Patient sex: M
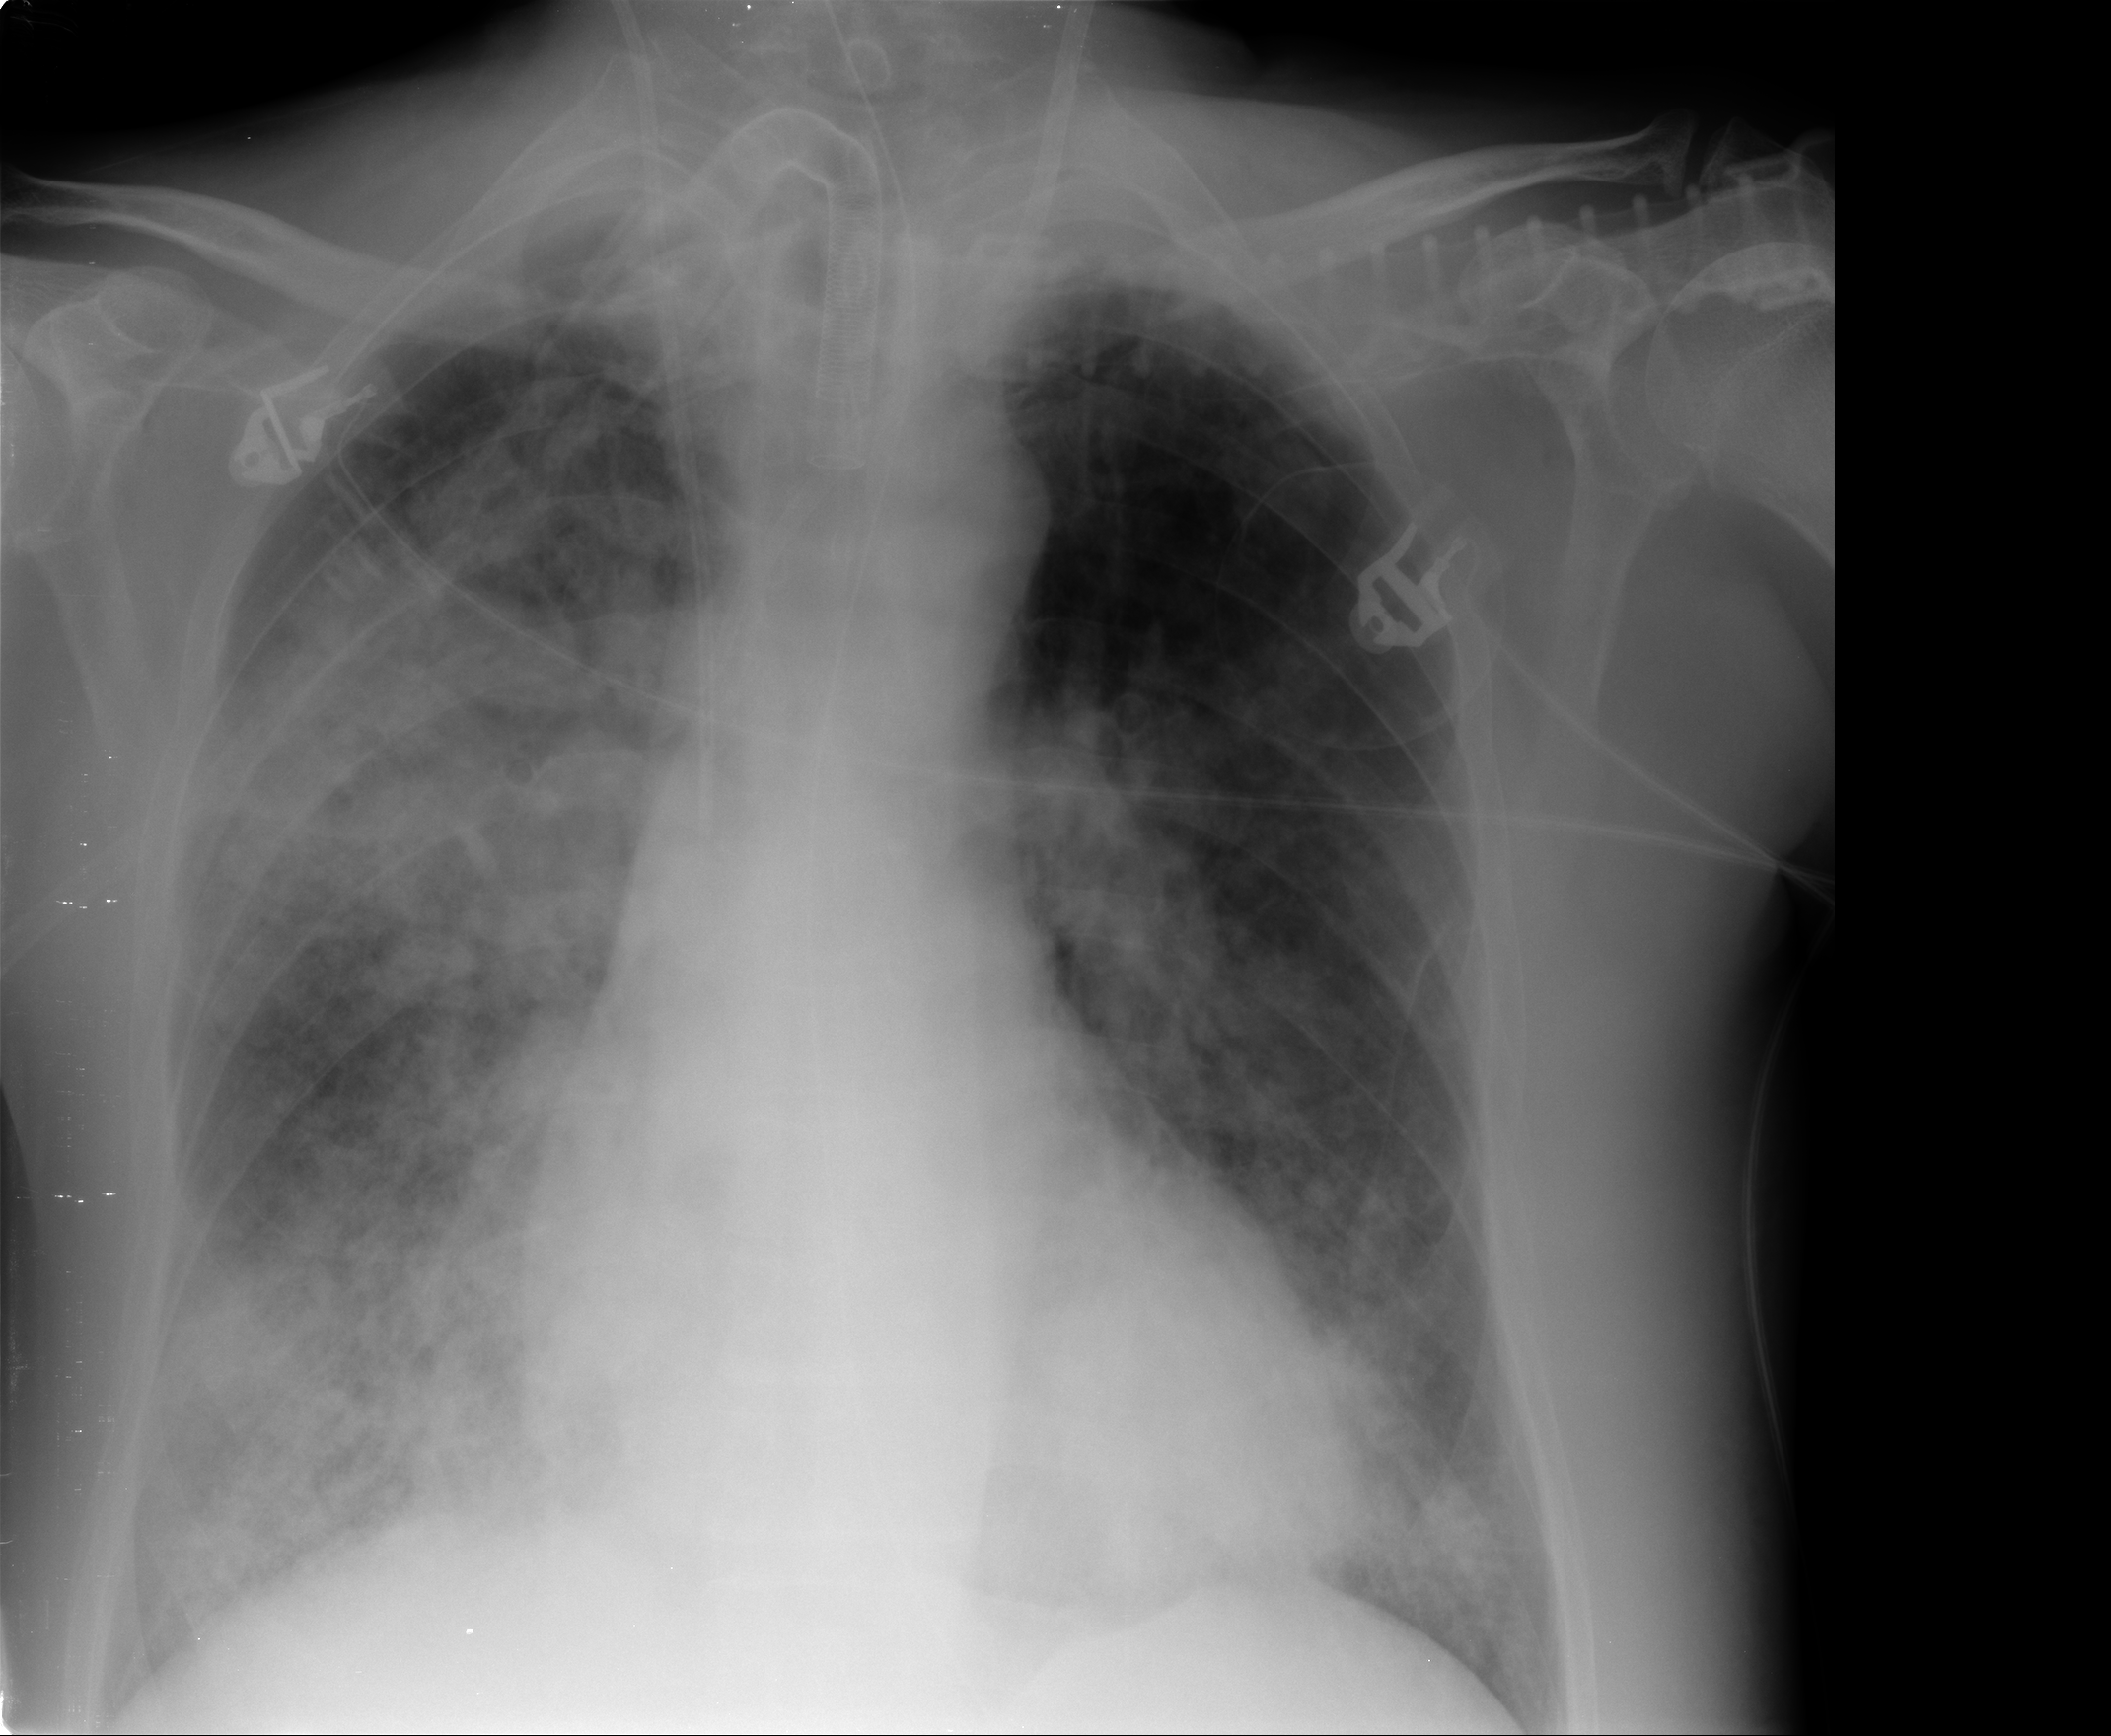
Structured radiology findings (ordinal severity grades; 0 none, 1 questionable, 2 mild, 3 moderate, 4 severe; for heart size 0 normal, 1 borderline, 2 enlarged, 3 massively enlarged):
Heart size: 0
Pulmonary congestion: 2
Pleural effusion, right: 0
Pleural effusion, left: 0
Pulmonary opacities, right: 4
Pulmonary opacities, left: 3
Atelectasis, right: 2
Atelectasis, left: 2